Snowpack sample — Buffalo Mountain, Silverthorne, Colorado, USA (1/25/25, 10:11 AM MST)
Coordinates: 39.6222, -106.1139
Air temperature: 22 °F
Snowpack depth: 110 cm
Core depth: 30 cm
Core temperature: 42.8 °F
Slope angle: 12°, slope face: 102°
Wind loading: high
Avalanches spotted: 0
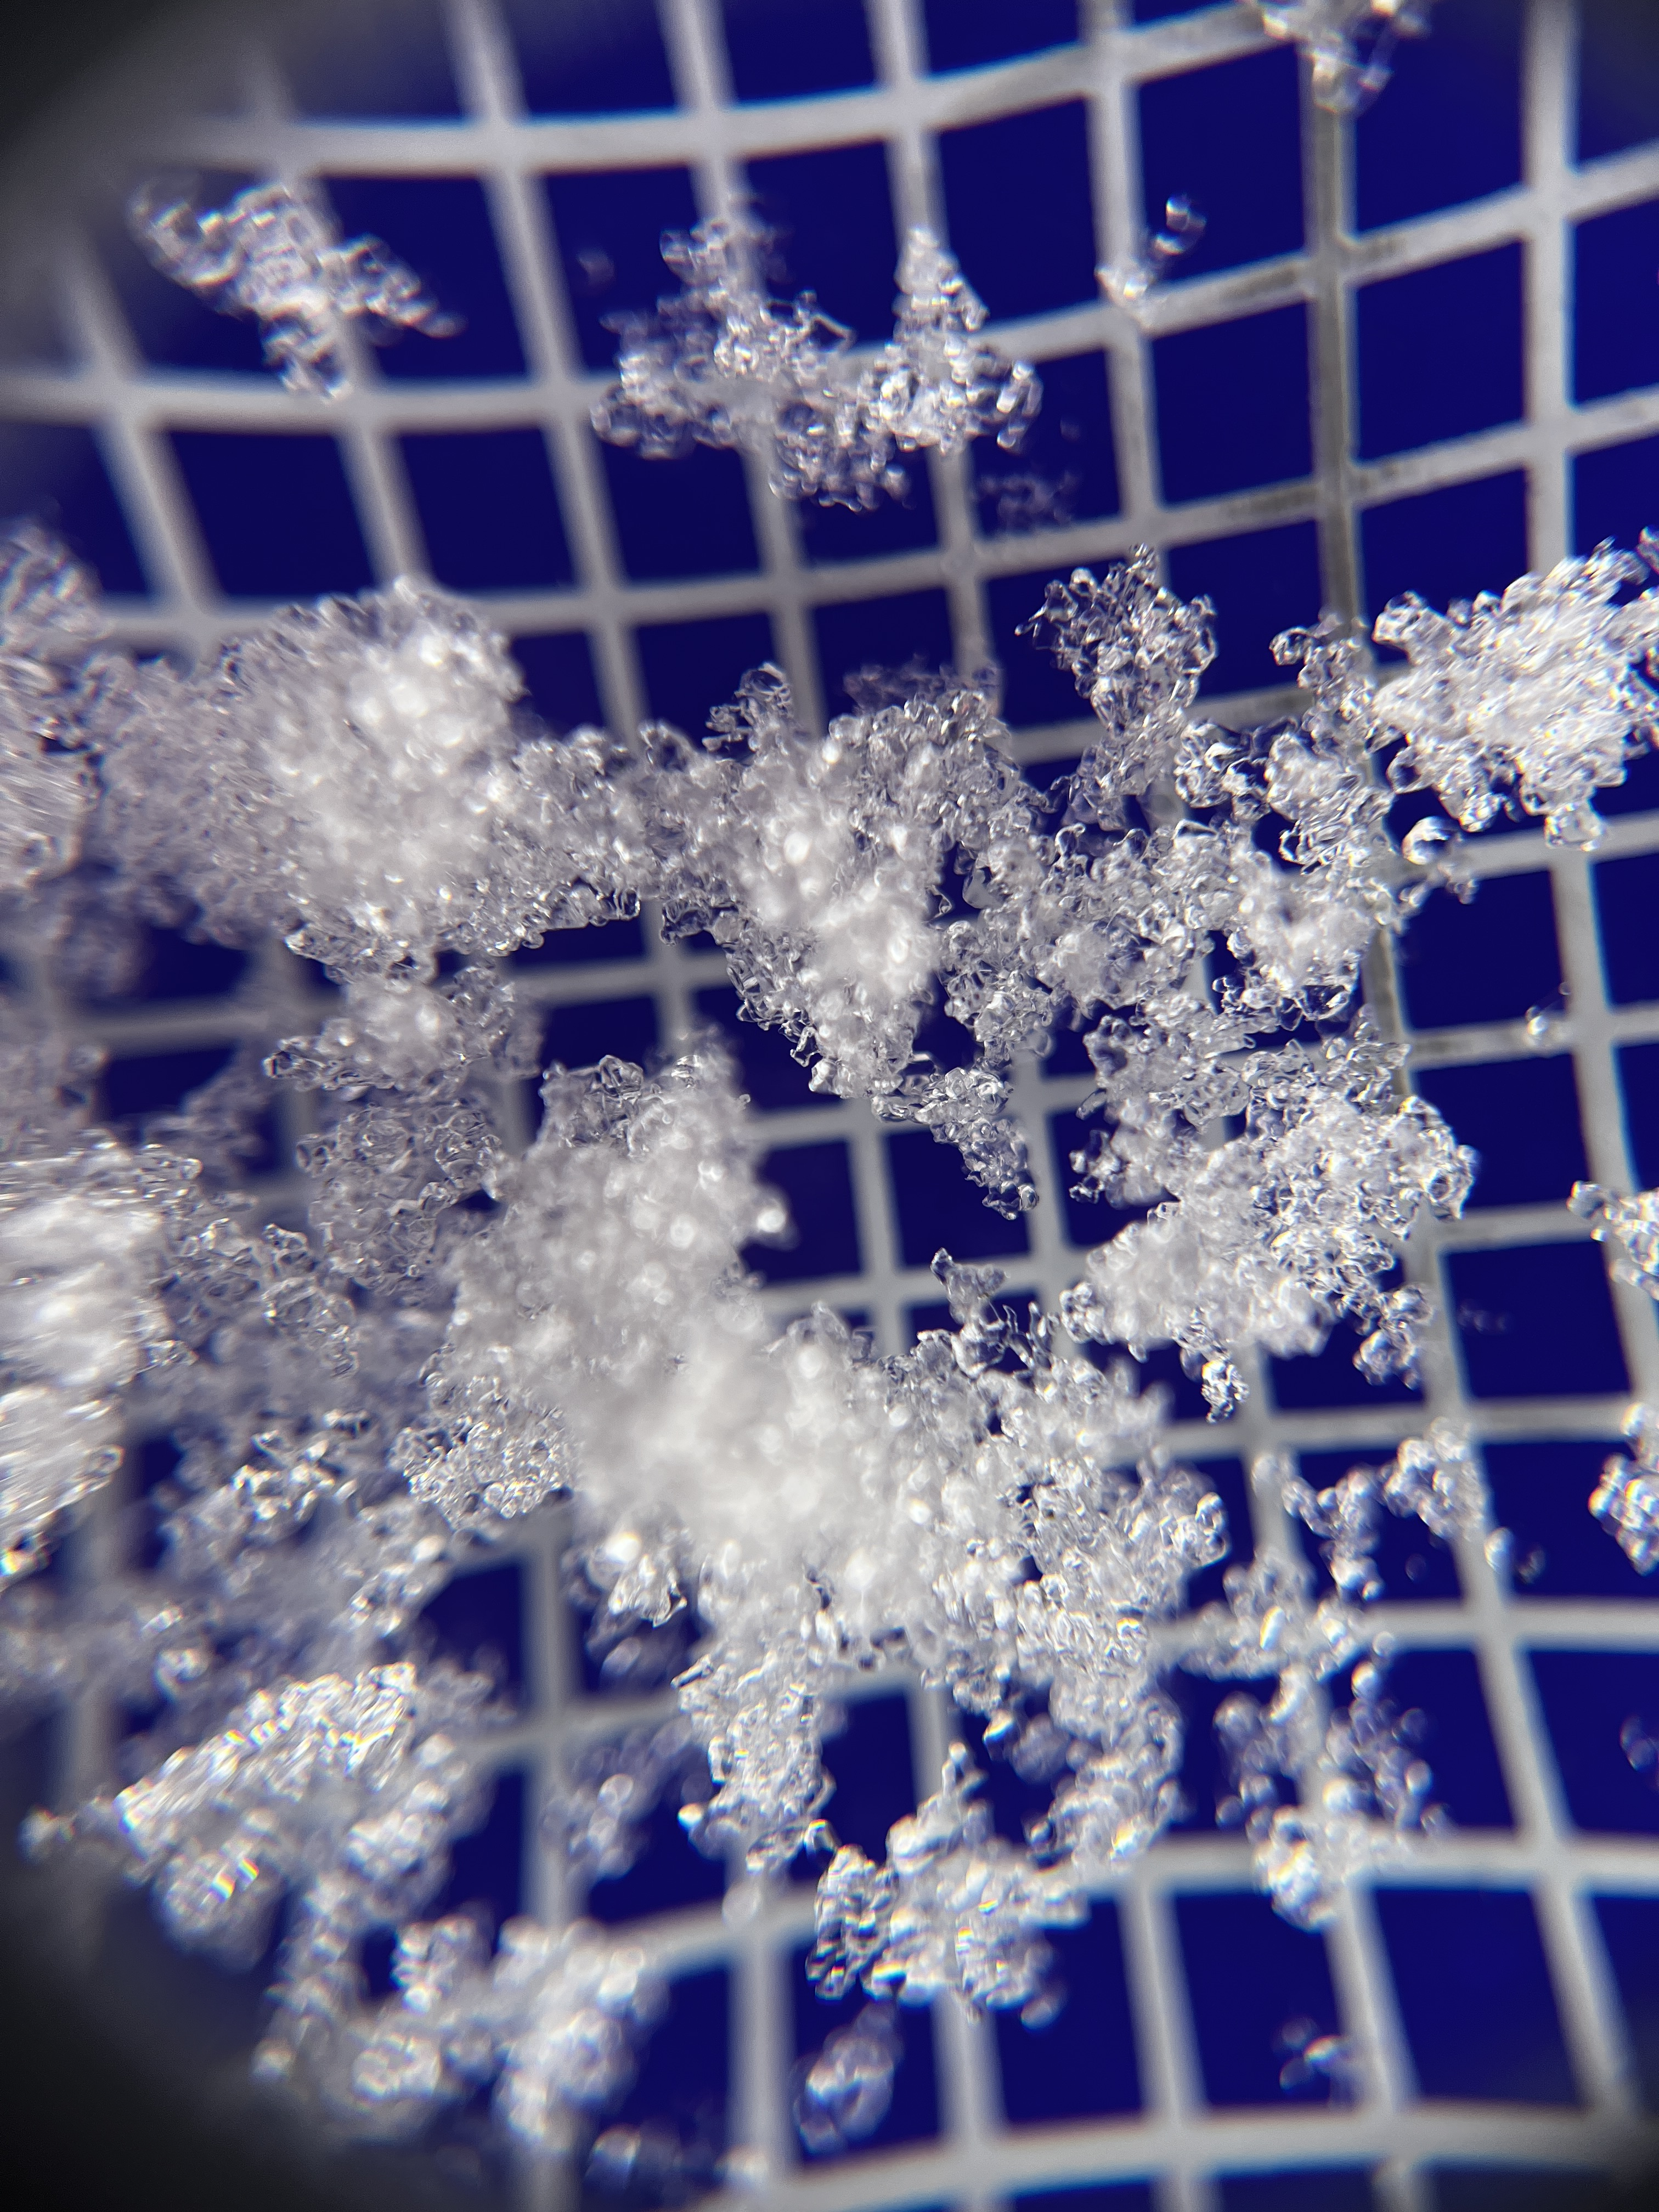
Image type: magnified_profile
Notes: No avalanches nearby, collected on the outskirts of a fire break 15 meters from the treeline, on way to Buffalo and Red Mountain